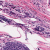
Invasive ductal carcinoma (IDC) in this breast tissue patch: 0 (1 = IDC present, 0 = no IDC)